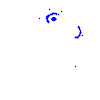
Particle: pion